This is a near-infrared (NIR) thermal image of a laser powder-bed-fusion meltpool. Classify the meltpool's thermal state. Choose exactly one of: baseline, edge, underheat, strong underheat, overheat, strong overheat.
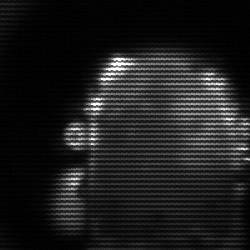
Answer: baseline